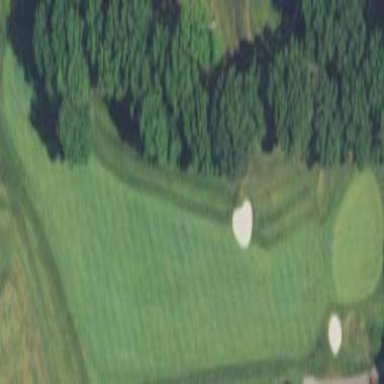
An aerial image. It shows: Golf fairway in the image.